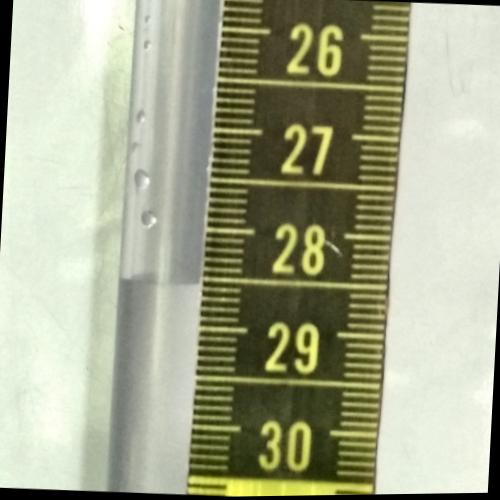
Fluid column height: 28.6 cm